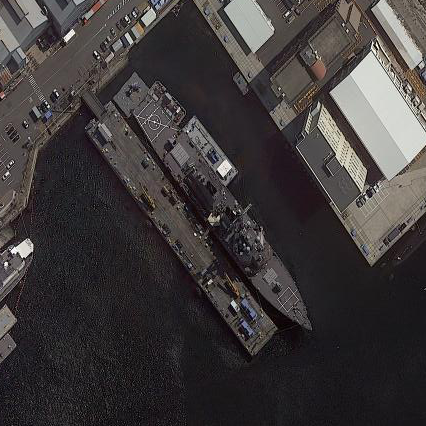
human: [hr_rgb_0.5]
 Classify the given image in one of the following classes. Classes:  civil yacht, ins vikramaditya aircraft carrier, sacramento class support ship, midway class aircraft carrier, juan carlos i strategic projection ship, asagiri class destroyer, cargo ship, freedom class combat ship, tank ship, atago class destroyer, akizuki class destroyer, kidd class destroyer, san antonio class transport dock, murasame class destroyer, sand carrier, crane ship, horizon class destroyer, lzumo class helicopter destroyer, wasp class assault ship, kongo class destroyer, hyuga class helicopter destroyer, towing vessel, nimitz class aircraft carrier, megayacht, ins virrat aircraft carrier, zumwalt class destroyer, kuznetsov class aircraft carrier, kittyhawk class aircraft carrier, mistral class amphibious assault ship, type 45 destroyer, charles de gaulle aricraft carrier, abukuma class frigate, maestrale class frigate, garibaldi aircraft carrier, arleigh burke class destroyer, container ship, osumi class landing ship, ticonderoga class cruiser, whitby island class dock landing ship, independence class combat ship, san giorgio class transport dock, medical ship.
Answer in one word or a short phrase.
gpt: Arleigh Burke class destroyer